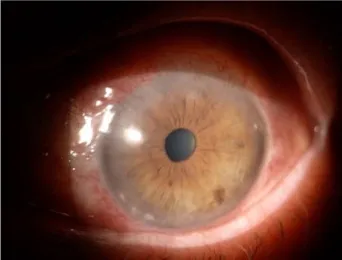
Three months after the initial presentation. Peripheral sterile corneal infiltrates mostly at 7-8 o'clock positions.
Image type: medical_photograph (other_medical_photograph)